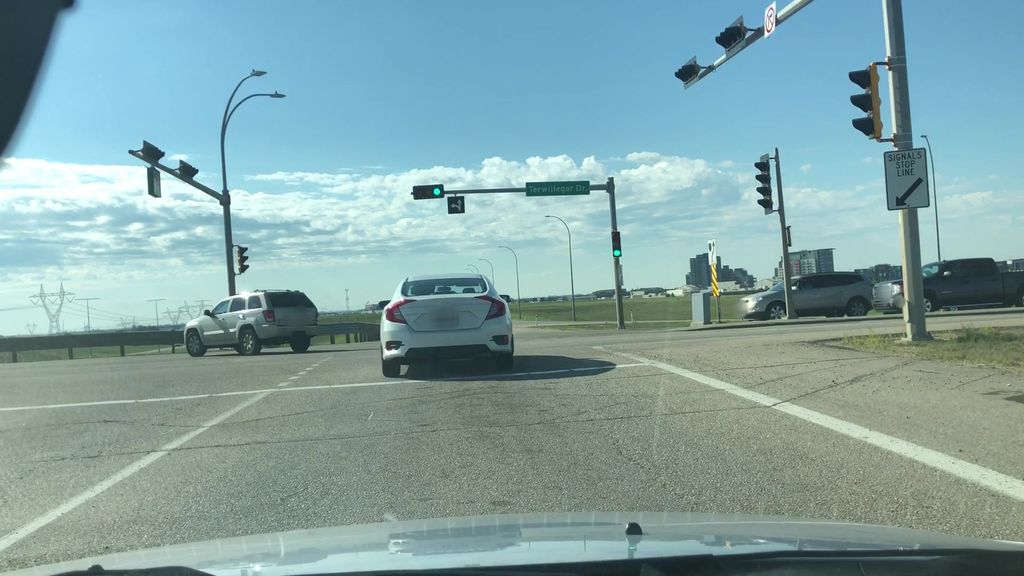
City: edmonton